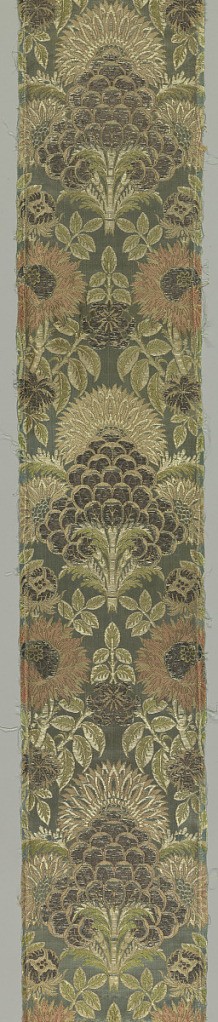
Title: Textile
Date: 1700–1750
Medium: silk, silver foil on silk core Technique: compound satin weave with brocade
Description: Blue-green satin with vertical rows of large symmetrical floral palmettes between columns of smaller palmettes, large flower heads, feathery leaves, serpentining lace, in tarnished silver, pink, yellow, white, and green.